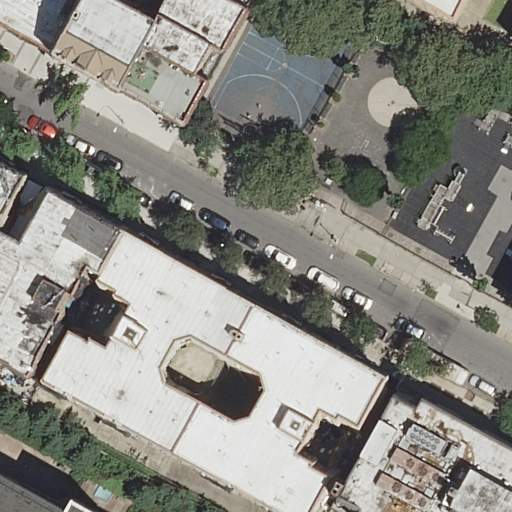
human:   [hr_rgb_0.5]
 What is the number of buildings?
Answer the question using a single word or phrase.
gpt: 10

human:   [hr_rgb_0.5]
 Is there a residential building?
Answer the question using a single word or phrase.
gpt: yes

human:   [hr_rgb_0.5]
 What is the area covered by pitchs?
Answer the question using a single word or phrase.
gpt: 42m2

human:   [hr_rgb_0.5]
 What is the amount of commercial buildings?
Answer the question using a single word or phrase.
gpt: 0

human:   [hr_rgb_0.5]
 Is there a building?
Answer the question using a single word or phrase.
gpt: yes

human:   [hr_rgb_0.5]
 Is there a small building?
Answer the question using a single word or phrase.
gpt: yes

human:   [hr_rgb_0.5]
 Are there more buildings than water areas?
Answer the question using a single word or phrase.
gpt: yes

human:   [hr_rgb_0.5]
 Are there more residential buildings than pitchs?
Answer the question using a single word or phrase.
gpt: yes

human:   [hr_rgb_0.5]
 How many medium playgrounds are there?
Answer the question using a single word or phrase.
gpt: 0

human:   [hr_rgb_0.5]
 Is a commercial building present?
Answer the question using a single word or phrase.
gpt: no

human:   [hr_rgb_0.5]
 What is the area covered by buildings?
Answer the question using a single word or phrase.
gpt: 5278m2

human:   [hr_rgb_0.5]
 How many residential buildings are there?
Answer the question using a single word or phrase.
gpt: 10

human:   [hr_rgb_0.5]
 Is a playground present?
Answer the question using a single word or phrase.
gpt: yes

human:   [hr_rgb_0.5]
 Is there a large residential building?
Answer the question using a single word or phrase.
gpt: yes

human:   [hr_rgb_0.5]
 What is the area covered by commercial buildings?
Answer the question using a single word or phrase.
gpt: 0m2

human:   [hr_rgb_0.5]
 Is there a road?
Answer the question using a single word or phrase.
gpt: yes

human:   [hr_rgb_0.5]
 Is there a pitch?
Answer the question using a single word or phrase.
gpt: yes

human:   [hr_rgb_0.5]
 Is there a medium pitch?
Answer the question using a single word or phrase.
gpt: no

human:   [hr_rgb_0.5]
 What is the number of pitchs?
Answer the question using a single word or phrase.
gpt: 1

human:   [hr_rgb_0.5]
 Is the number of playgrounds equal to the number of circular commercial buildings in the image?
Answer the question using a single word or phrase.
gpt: no

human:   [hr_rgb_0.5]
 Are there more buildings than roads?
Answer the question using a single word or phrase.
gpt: yes

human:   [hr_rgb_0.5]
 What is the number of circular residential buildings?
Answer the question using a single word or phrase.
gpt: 0

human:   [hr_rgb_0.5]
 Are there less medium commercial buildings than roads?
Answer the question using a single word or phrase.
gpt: yes

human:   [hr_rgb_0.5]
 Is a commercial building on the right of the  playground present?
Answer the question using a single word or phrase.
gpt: no

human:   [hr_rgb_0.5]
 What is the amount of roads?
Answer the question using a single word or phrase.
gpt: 1

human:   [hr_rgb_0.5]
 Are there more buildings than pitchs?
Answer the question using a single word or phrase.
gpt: yes

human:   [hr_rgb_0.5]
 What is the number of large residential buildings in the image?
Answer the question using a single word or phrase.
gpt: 5

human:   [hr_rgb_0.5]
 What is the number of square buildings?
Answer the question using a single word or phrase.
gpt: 0

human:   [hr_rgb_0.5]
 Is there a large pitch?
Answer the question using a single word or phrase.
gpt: no

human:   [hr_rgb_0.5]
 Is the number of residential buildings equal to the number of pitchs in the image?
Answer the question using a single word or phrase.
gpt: no

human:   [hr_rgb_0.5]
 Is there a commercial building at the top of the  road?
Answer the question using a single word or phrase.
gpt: no

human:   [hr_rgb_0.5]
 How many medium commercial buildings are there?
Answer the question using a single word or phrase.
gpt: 0

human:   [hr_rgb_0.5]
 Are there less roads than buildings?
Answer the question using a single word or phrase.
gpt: yes

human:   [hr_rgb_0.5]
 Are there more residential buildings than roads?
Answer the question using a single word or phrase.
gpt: yes

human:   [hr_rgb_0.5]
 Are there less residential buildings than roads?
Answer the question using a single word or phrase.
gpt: no

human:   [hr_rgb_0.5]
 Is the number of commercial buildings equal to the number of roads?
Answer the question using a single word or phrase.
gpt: no

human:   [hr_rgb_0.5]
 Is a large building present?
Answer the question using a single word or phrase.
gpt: yes

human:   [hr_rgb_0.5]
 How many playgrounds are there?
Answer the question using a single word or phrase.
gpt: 1

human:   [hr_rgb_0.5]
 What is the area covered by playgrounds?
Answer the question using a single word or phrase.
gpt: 83m2

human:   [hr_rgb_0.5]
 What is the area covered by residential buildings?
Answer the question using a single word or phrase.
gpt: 5278m2

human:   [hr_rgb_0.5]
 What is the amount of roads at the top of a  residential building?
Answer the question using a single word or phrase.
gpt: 1

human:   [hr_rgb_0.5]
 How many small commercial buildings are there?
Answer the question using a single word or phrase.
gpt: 0

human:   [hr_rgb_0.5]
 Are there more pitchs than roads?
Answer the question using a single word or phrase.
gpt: no

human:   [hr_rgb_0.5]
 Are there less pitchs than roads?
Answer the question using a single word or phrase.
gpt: no

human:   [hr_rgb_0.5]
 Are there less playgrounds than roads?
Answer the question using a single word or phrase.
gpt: no

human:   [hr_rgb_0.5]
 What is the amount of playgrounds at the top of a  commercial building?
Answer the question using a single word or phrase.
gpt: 0

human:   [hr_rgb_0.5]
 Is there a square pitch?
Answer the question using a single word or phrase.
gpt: no

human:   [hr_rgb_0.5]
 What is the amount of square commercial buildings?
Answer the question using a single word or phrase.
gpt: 0

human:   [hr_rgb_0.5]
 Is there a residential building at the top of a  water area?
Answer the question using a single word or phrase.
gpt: no

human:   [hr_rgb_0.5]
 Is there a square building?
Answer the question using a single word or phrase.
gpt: no

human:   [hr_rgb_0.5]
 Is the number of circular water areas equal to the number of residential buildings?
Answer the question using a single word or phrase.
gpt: no

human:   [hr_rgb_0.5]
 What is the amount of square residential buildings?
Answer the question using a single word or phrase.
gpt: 0

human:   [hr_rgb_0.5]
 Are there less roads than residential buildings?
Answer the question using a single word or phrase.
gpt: yes

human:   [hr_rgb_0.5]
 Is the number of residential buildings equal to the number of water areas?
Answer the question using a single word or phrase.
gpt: no

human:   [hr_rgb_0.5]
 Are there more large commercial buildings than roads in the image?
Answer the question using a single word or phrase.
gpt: no

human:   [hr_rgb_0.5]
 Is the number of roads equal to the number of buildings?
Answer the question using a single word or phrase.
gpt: no

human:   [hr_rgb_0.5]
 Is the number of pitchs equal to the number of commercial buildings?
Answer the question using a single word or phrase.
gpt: no

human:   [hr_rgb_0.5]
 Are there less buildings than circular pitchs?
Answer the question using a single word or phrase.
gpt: no

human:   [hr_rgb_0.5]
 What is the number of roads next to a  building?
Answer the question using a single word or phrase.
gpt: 1

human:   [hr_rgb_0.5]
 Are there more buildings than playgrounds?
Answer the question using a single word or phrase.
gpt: yes

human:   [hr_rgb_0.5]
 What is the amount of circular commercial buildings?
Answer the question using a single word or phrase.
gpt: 0

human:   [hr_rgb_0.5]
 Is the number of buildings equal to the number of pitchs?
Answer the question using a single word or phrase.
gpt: no

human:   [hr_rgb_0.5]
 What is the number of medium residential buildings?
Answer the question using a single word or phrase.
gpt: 2

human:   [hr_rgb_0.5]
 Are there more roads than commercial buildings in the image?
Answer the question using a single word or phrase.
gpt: yes